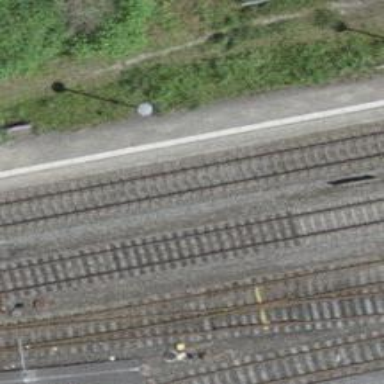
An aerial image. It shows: Single railway track with electrification through contact line.